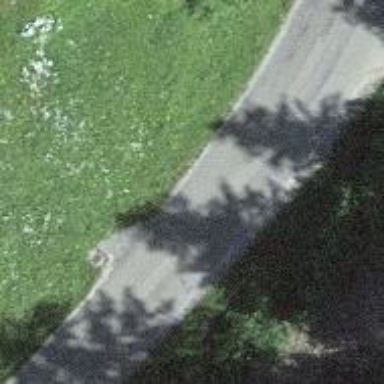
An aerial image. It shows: Unclassified road.